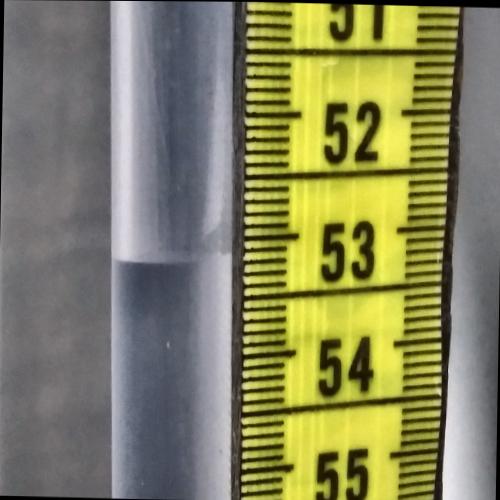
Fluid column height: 53.2 cm